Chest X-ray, PA view. Patient: 65 years old, sex F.
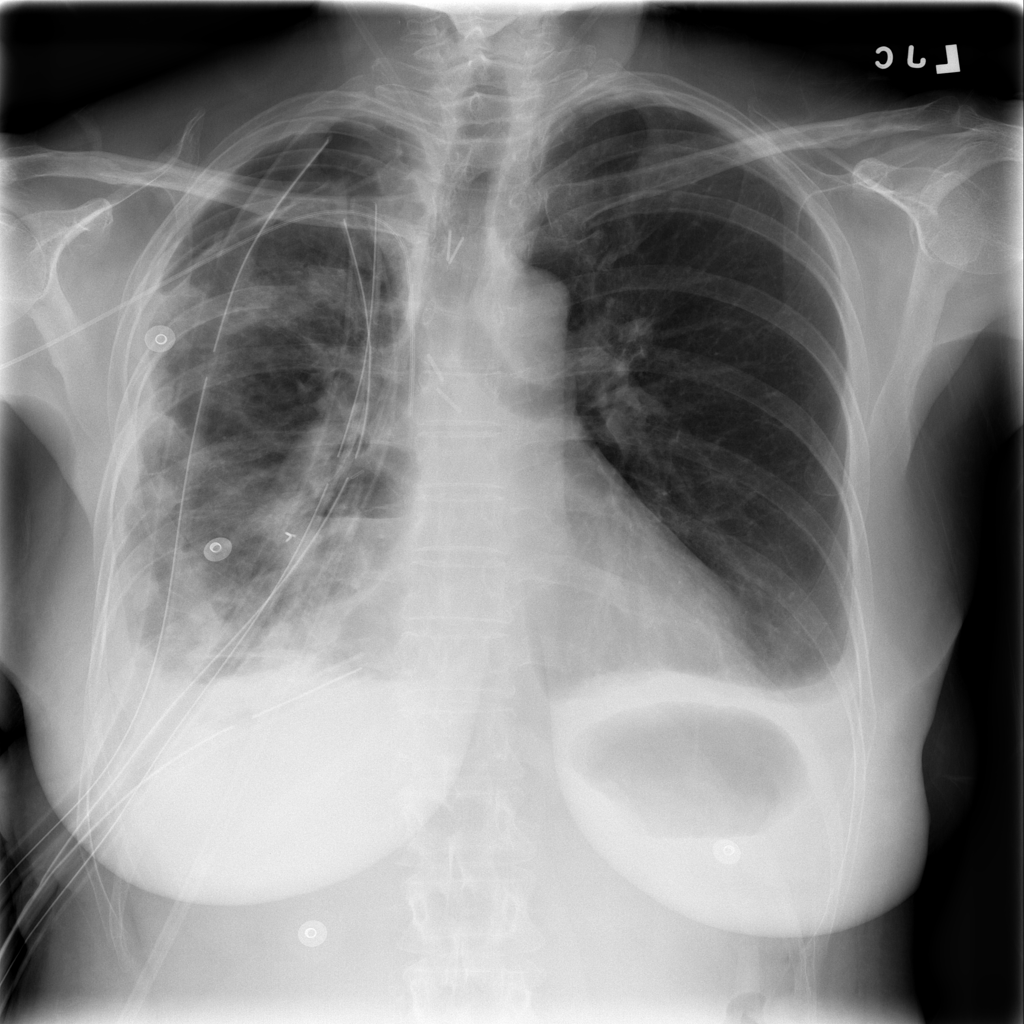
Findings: Effusion, Mass